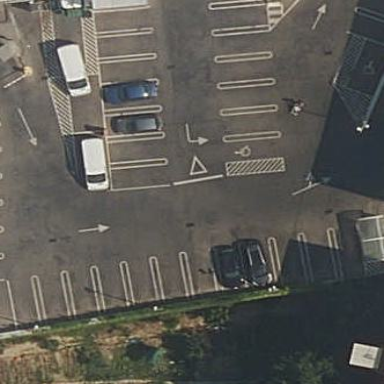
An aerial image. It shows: Parking area with surface.